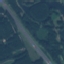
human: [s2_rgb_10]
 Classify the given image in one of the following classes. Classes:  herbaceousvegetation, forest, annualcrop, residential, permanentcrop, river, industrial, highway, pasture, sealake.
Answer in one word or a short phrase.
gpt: Highway